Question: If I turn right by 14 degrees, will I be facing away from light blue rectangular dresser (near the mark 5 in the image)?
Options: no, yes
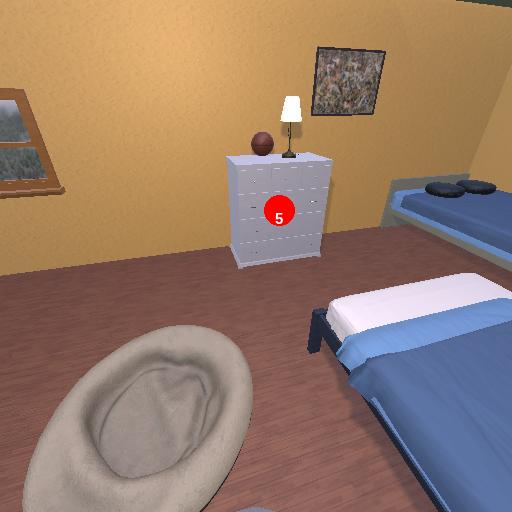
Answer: no